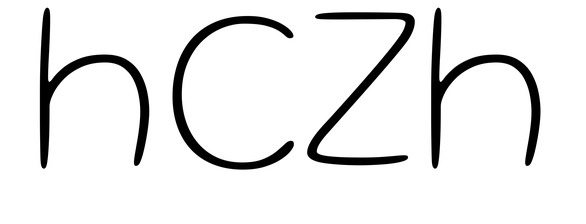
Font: Gluten_Thin